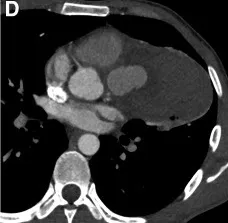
Multimodal imaging. (D) Coronary CT angiography demonstrating LAD with a large aneurysm wrapped in the hematoma (asterisk).
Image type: radiology (ct)